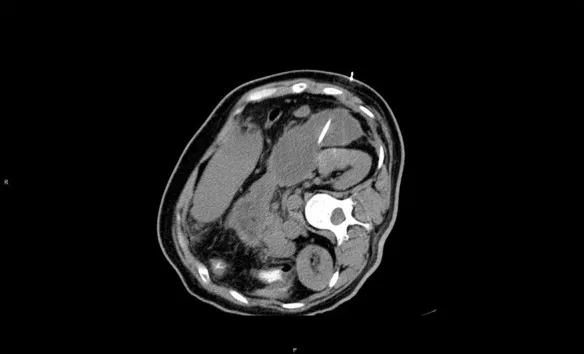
Peripancreatic fluid with infection, CT-guided puncture, and drainage was performed.
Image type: radiology (ct)